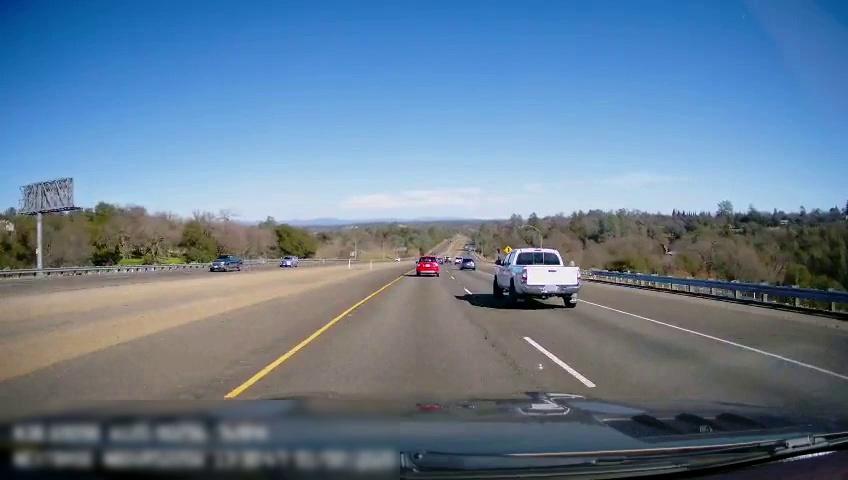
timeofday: Day
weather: Sunny
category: Drivable Space
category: Drivable Space
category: Vehicles | SUV
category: Vehicles | Car
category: Vehicles | Car
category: Vehicles | Truck
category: Vehicles | Car
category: Vehicles | SUV
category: Lanes | Current Lane
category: Lanes | Current Lane
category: Lanes | Alternate Lane